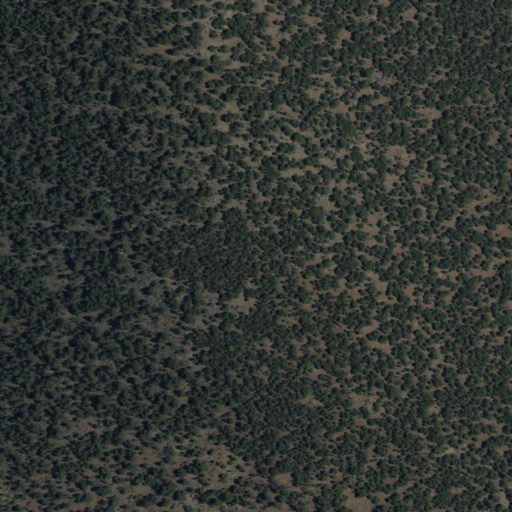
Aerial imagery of ridge(s) in New Mexico named Cross Ridge containing only evergreen forest